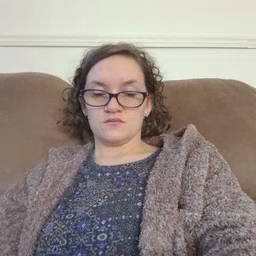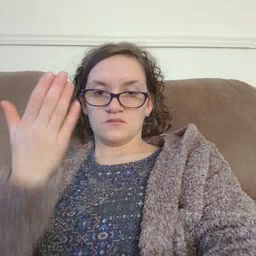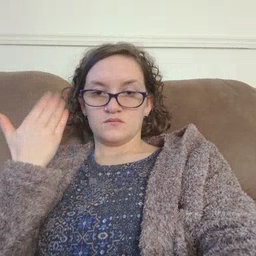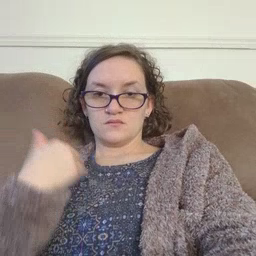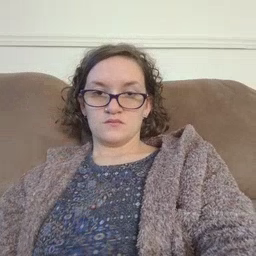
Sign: before